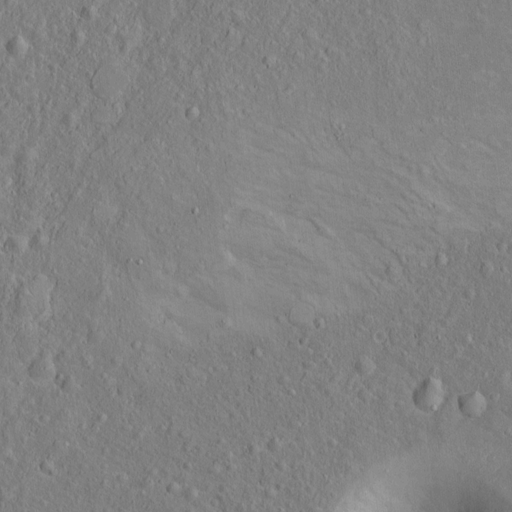
Classes present: Background, Cone